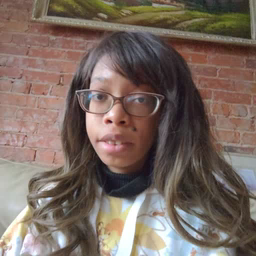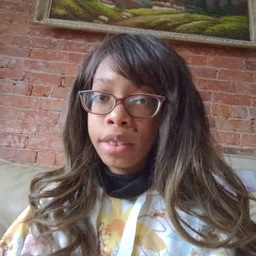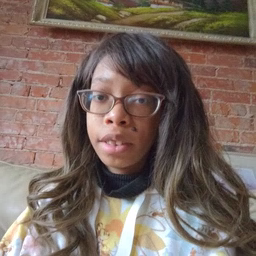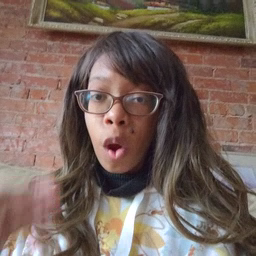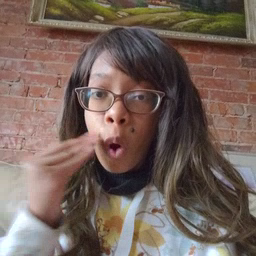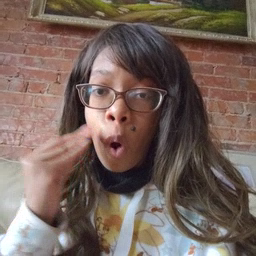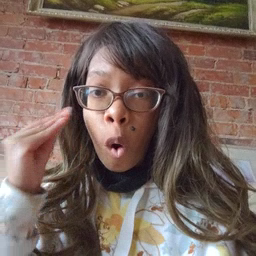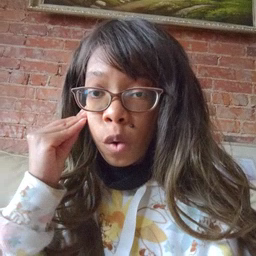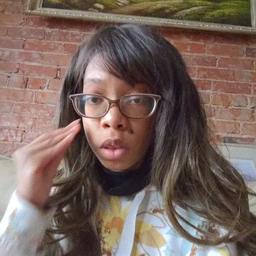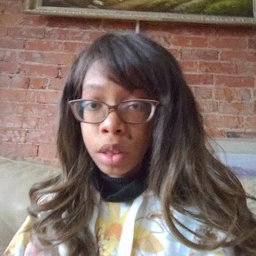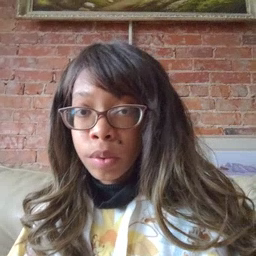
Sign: home